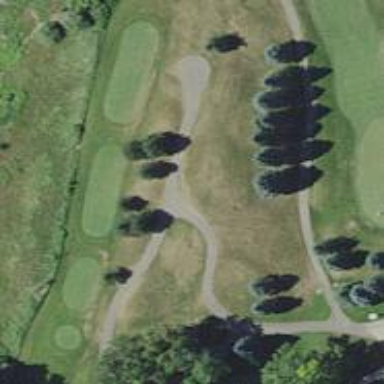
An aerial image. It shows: Service road designated as golf cart path.